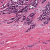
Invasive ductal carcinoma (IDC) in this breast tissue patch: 1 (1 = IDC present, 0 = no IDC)